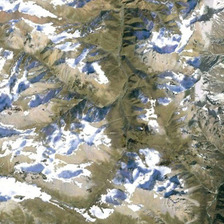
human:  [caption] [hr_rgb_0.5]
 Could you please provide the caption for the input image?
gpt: many white snows cover mostly of green mountain .

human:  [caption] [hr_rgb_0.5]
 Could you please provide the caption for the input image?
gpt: many white snows cover mostly of green mountain .

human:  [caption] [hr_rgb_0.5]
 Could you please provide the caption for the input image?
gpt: many white snows cover mostly of green mountain .

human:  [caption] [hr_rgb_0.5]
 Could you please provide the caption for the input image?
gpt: many white snows cover mostly of green mountain .

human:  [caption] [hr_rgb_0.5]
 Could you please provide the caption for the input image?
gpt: many white snows cover mostly of green mountain .